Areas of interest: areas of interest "Tongji University Natatorium"
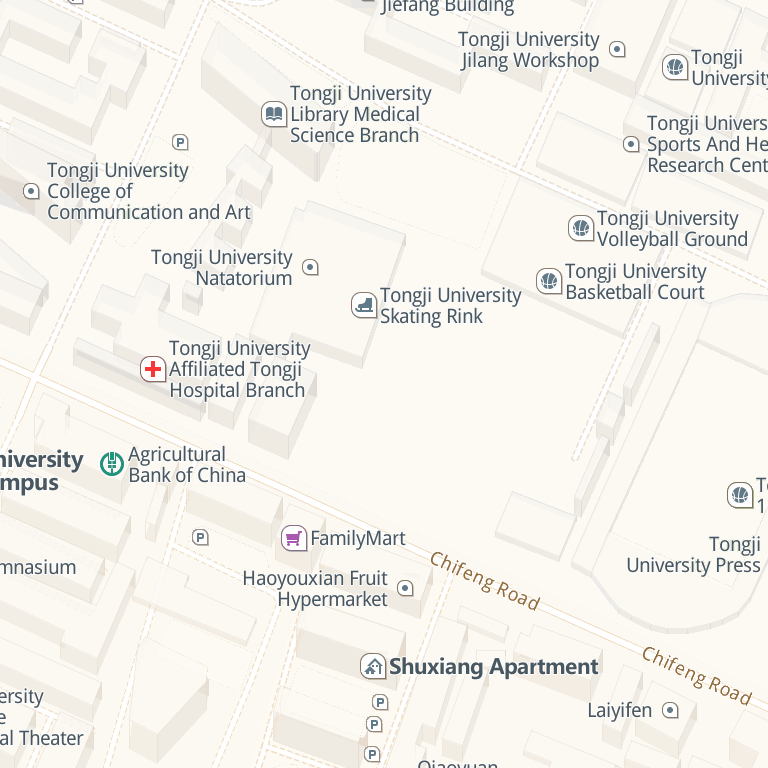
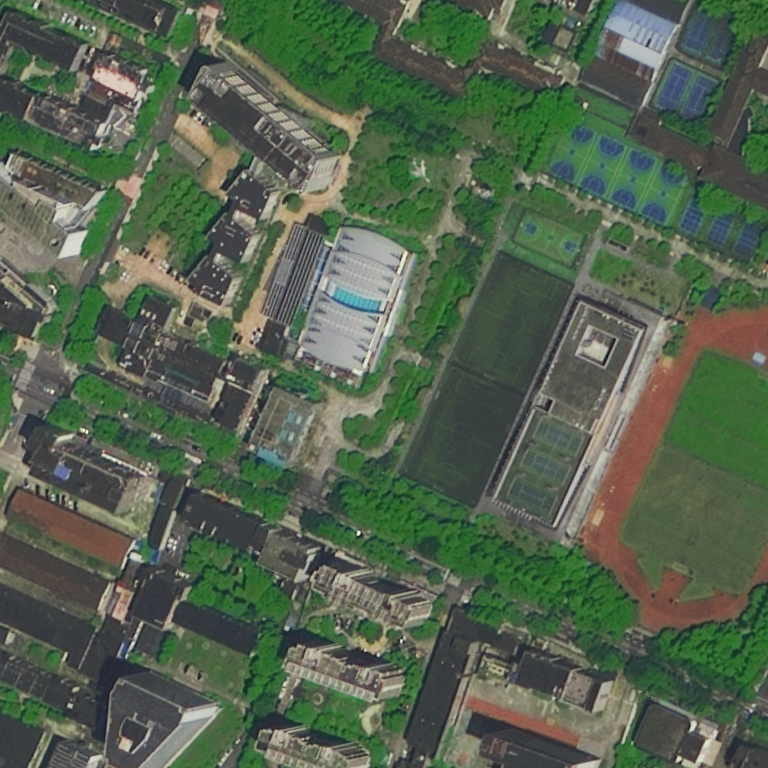